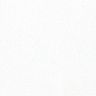
Metastatic tissue present: no